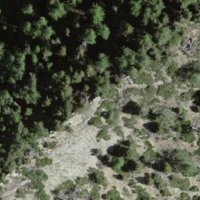
EUNIS habitat code: 43
Species observed at this site:
Orthilia secunda